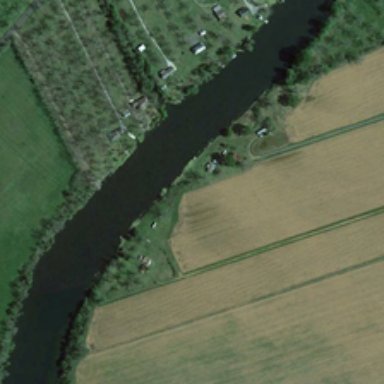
On both sides of the river are green fields .